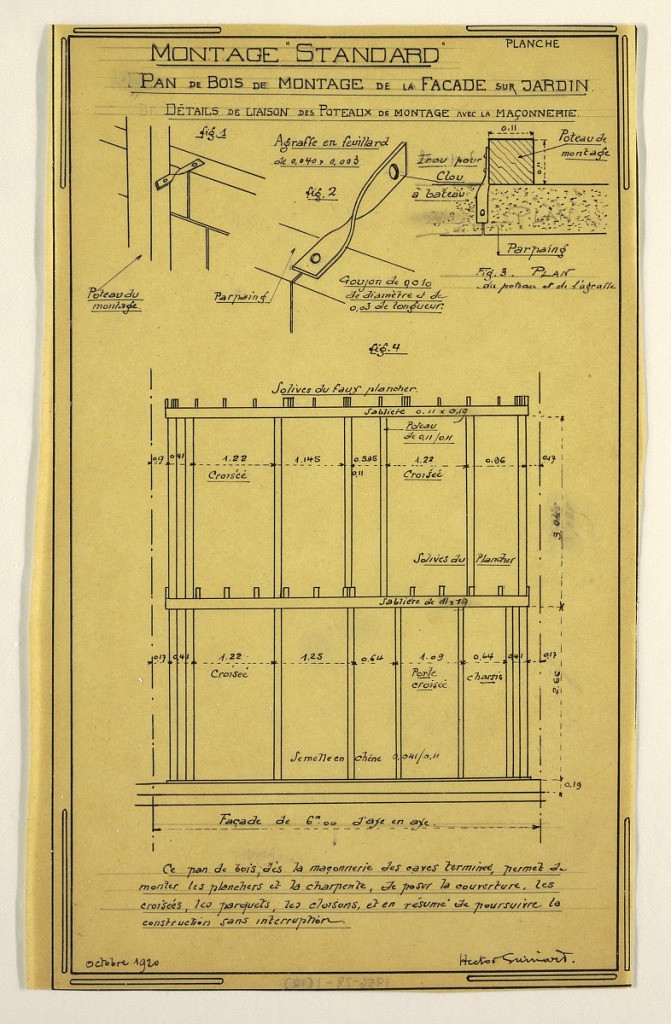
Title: Design for a Mass-Operational House Designed by Hector Guimard, Construction Directions for Wooden Columns
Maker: Hector Guimard, French, 1867–1942
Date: October 1920
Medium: Pen and black ink, graphite on tracing paper
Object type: Drawing
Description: Design for a mass-operational house by , showing the construction of wooden columns for the facade facing the garden.